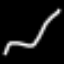
Label: squiggle